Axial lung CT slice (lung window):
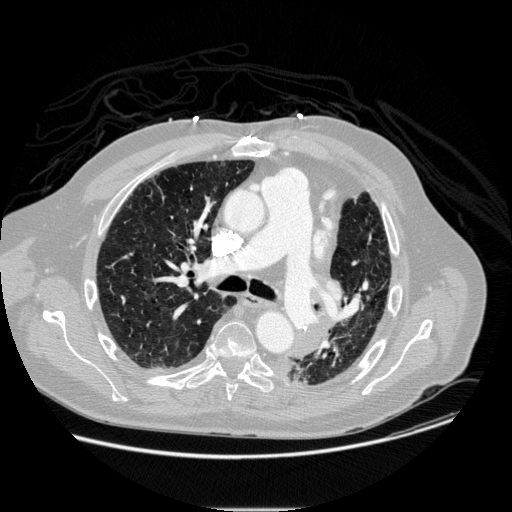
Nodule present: no